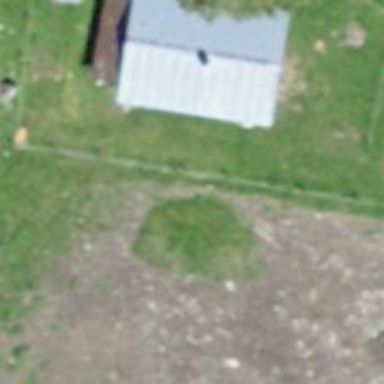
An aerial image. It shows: Isolated dwelling in remote location.